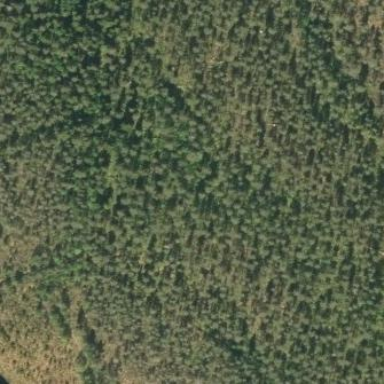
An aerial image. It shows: Woodland with needle-leaved trees.